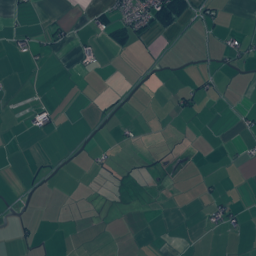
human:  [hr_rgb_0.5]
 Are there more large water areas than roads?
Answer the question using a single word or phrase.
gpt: no

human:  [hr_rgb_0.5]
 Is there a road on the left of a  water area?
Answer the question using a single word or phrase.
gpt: yes

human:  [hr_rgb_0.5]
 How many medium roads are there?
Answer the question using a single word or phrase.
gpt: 0

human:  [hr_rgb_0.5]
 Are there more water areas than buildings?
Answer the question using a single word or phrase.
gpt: no

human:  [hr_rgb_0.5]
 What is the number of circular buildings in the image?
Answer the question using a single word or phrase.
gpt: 0

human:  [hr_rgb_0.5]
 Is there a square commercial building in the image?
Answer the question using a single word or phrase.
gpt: no

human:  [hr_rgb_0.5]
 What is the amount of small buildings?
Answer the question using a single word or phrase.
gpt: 348

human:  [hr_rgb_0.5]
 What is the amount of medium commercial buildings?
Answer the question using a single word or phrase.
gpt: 0

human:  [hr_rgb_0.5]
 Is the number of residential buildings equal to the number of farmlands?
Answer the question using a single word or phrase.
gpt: no

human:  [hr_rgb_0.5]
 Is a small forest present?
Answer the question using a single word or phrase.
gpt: yes

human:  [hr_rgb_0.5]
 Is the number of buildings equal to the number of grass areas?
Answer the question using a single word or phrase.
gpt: no

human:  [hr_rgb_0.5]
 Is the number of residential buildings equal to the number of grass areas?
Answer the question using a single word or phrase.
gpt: no

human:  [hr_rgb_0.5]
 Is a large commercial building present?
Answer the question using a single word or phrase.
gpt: no

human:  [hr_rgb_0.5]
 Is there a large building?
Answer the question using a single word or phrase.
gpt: yes

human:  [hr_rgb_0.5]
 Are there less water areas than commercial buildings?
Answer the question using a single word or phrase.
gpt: no

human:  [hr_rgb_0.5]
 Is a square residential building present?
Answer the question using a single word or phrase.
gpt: no

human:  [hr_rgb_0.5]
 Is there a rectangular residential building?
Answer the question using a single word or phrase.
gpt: yes

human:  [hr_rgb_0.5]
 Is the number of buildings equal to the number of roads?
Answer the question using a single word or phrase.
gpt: no

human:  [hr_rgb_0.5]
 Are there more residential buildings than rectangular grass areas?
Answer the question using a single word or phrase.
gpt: yes

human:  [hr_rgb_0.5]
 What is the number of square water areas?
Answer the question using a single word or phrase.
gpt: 1

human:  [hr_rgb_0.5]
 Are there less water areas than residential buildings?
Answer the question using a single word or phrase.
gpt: yes

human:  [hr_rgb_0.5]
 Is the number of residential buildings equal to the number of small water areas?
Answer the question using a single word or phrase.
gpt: no

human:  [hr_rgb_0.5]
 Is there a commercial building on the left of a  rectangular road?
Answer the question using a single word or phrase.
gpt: no

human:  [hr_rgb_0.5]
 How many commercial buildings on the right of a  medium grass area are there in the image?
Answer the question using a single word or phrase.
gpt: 3

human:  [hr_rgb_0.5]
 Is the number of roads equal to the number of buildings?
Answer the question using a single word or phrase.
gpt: no

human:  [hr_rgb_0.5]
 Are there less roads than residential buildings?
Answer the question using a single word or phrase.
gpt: yes

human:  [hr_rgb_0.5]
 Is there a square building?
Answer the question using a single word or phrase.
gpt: no

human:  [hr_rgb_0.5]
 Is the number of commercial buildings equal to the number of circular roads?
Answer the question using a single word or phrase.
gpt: no

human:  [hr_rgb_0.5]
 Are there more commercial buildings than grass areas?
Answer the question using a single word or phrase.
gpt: no

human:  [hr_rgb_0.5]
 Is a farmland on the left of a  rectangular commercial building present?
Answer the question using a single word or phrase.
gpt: yes

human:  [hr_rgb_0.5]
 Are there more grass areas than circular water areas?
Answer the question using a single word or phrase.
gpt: yes

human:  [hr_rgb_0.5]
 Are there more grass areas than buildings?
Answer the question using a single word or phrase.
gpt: no

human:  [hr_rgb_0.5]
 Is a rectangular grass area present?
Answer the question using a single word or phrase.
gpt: yes

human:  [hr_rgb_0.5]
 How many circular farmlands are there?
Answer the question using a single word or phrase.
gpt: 0

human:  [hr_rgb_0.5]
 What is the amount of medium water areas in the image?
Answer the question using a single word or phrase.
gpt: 6

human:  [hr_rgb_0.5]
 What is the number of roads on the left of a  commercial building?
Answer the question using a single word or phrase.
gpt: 87